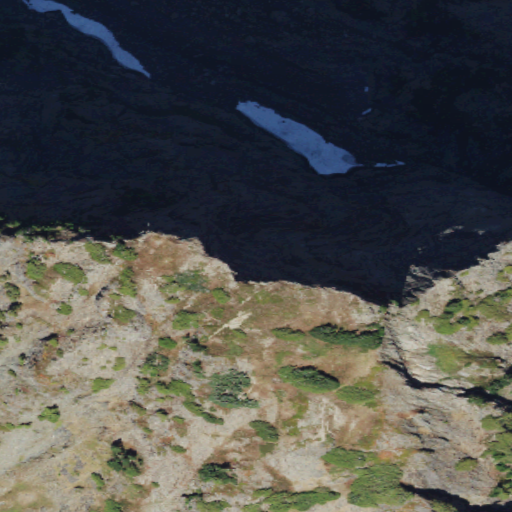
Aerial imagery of mountain in Washington named Mount Bullen containing evergreen forest, barren land, shrub, and grassland